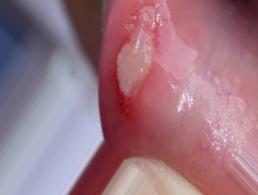
Condition: Mouth Ulcer